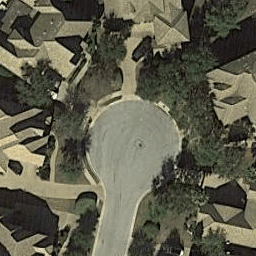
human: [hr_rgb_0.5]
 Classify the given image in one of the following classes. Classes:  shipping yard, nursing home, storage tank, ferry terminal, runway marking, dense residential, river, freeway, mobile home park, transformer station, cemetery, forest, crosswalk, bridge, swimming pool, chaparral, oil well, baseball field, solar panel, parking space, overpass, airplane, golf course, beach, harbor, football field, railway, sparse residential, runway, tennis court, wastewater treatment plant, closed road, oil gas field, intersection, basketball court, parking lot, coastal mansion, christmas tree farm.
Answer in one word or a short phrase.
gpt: closed road